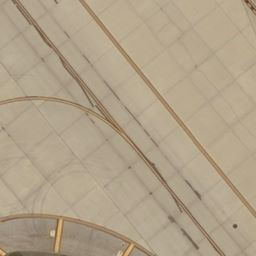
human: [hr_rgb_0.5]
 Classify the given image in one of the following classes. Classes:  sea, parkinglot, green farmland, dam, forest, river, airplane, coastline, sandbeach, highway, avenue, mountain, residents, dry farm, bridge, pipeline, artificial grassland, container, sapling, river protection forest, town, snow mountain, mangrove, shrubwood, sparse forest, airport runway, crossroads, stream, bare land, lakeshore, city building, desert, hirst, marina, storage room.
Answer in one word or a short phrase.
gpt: airport runway